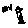
Label: bird